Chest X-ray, PA view. Patient: 33 years old, sex F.
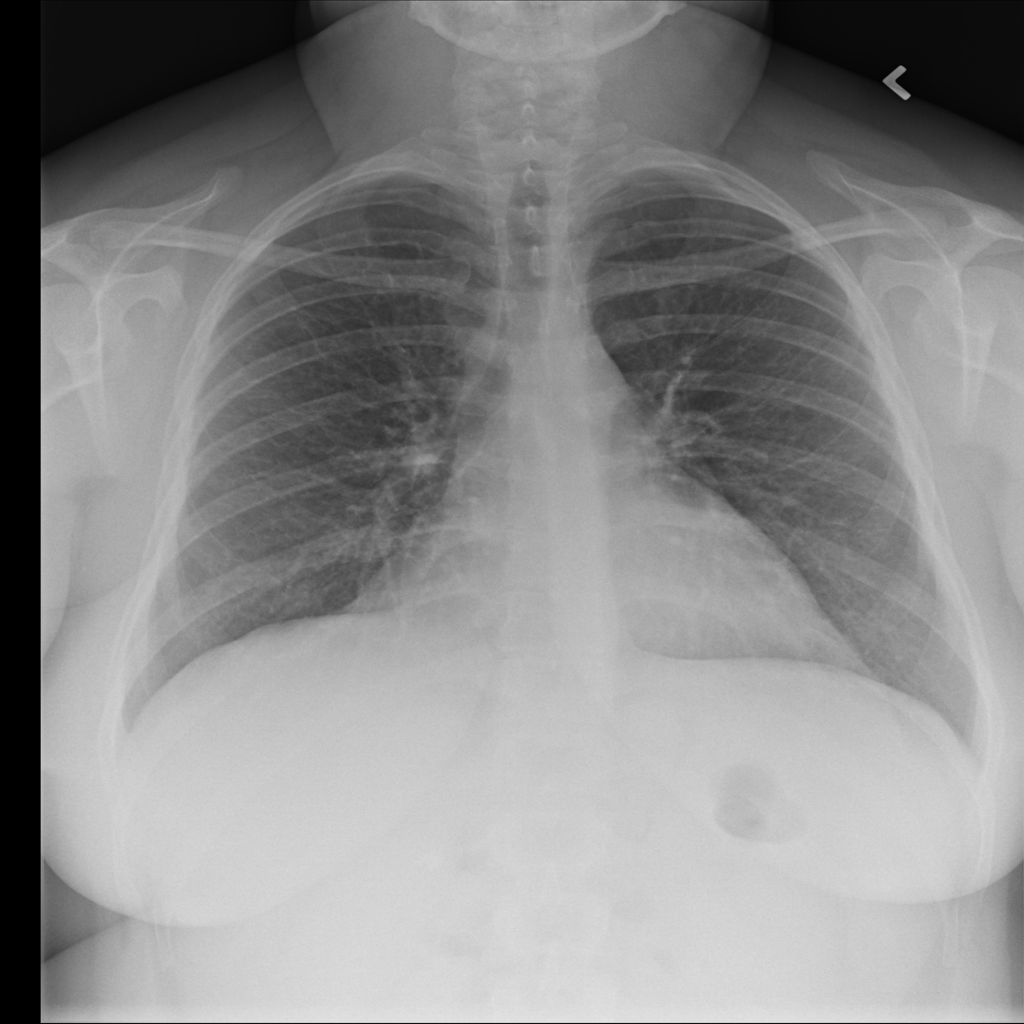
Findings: No Finding